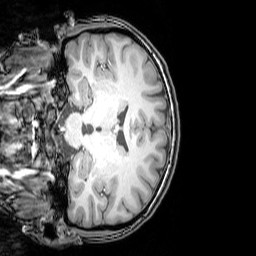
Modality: T1w
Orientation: coronal
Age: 22
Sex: female
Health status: healthy
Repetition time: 0.081 s
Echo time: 0.037 s